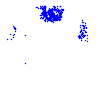
Particle: electron